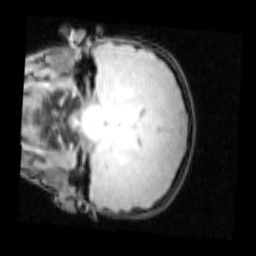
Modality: PDw
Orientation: coronal
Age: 9
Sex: female
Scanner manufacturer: siemens
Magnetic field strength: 3 T
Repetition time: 0.25 s
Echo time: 0.00103 s